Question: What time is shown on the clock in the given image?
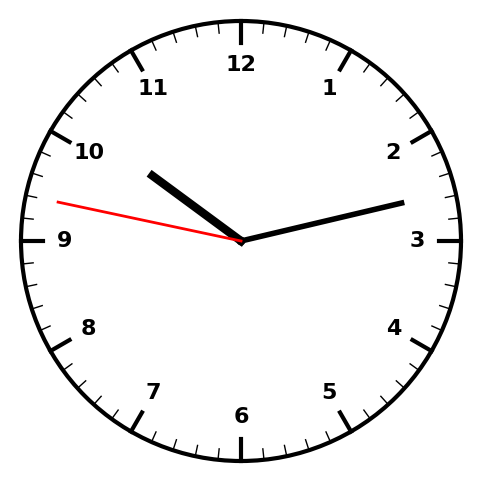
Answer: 10:12:47